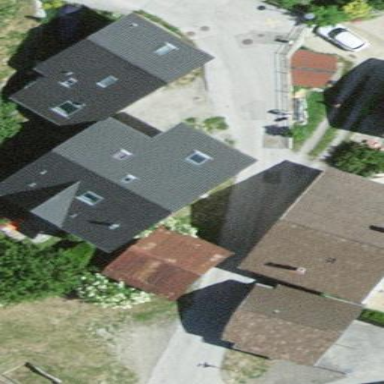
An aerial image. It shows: Residential building.